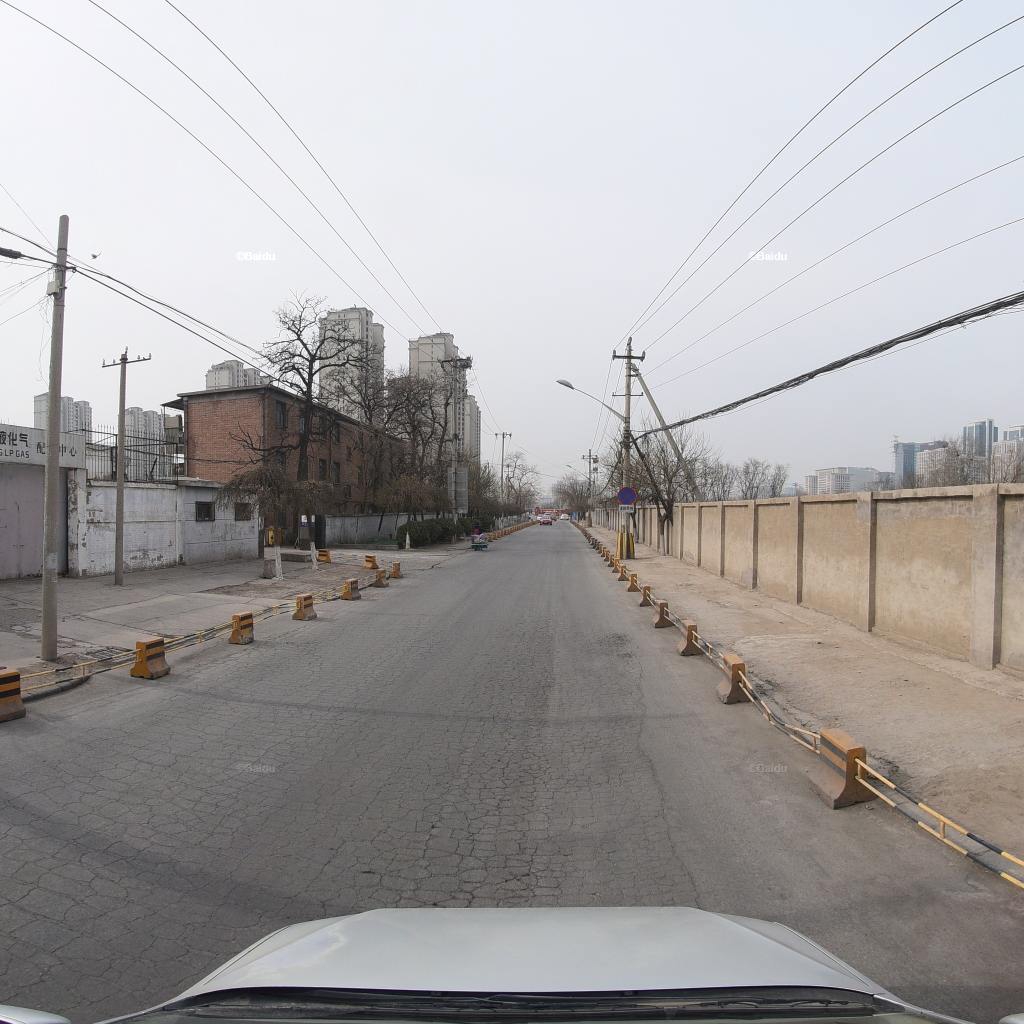
Region: Fengtai
Road damage annotations: alligator crack